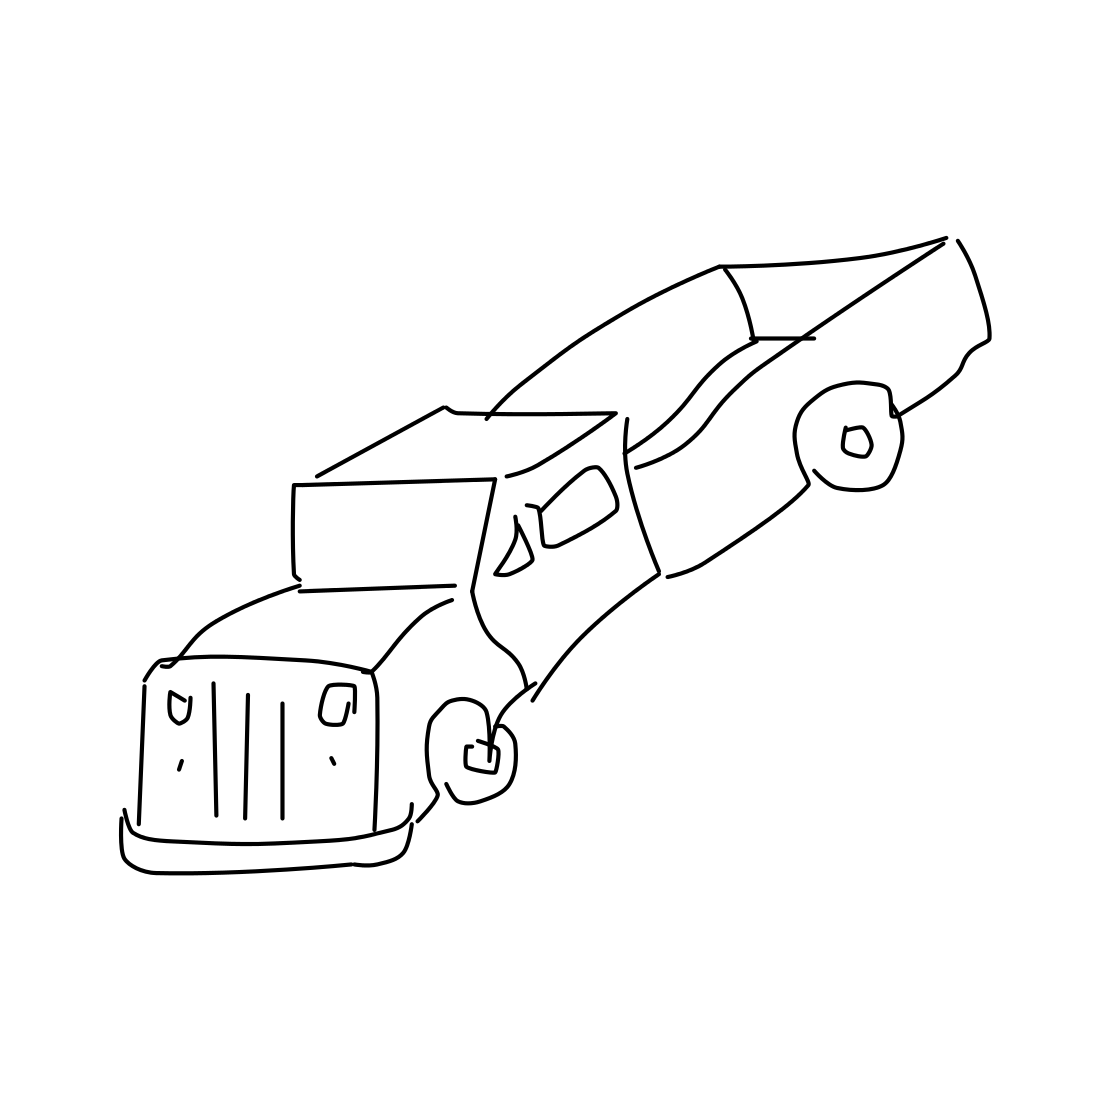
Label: pickup truck